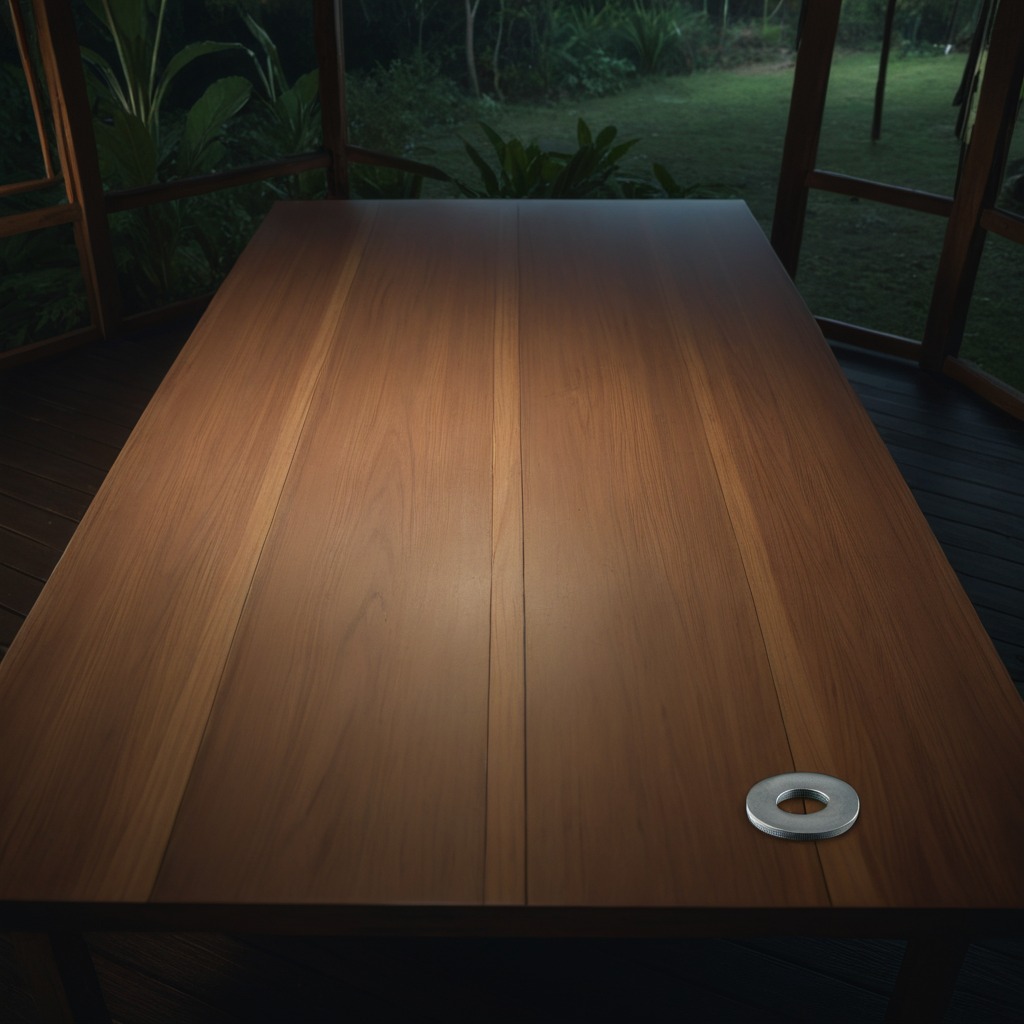
A flat metal washer lying on a wooden table inside a jungle field workshop tent at night dim ambient light soft shadows worn but